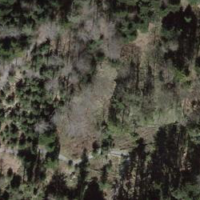
EUNIS habitat code: 43
Species observed at this site:
Lysimachia nemorum